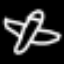
Label: airplane